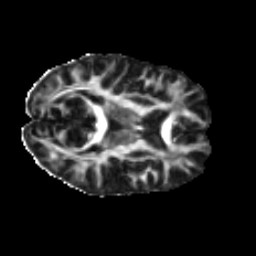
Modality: FA
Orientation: axial
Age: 52
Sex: female
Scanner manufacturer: ge
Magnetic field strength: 3 T
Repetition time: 7.8 s
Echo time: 0.0608 s